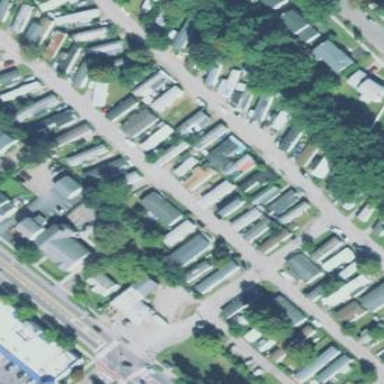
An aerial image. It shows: Residential area designated as trailer park.